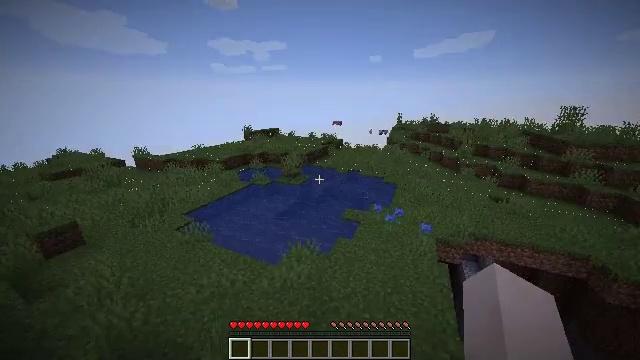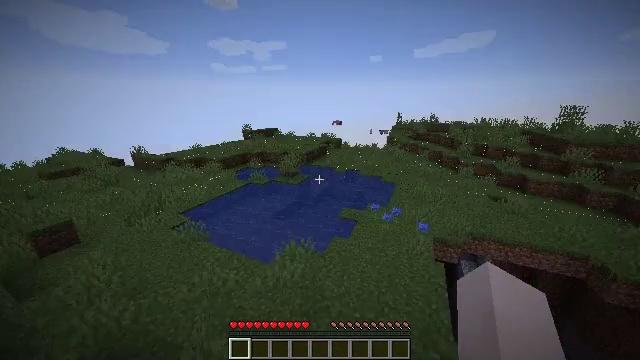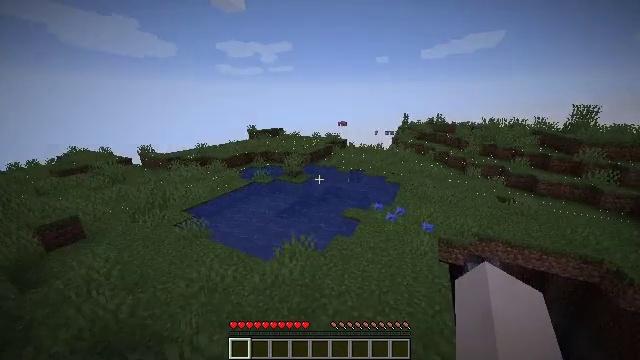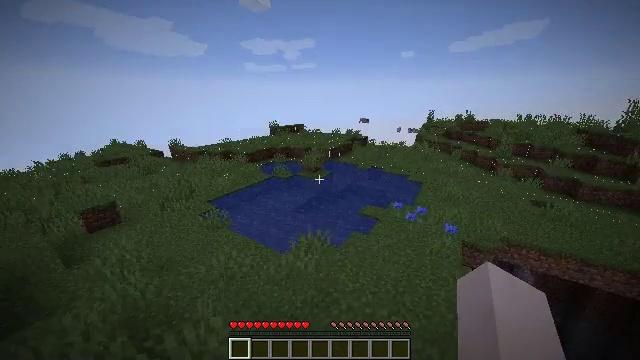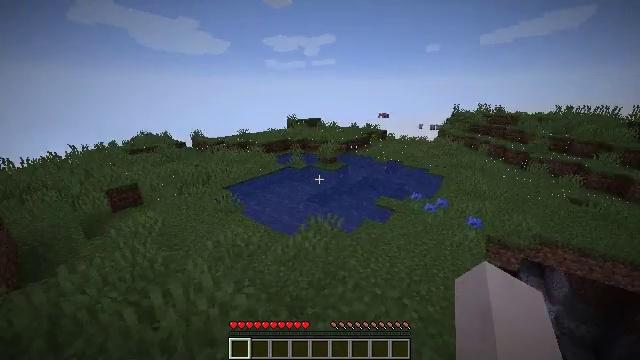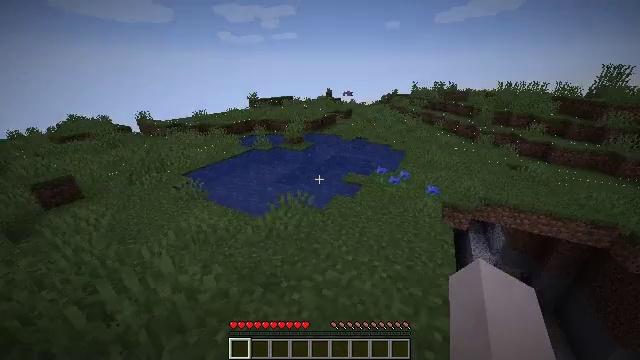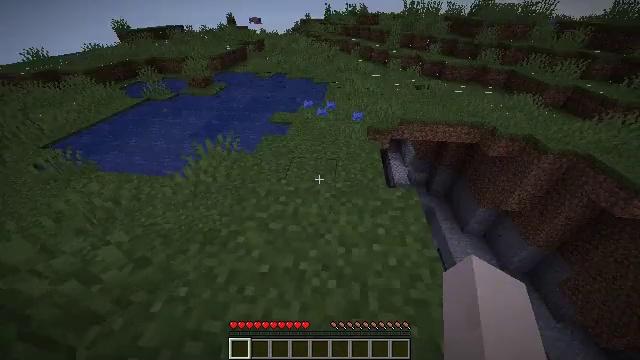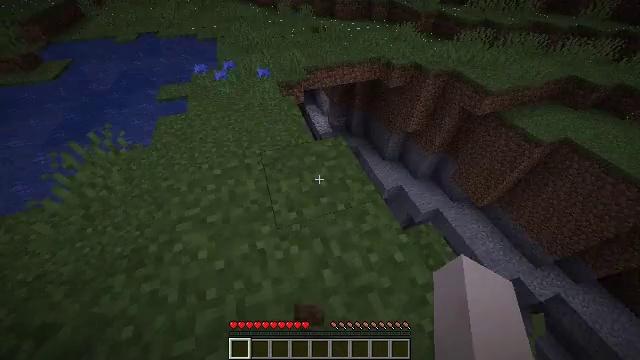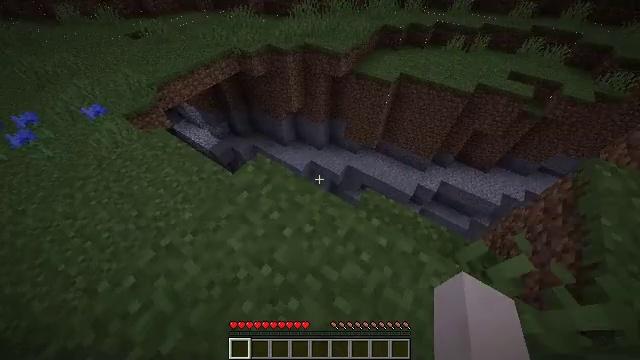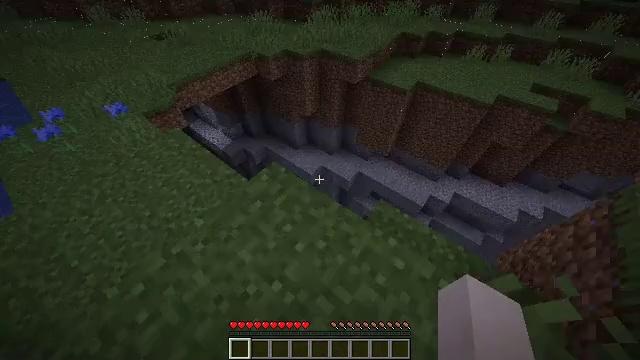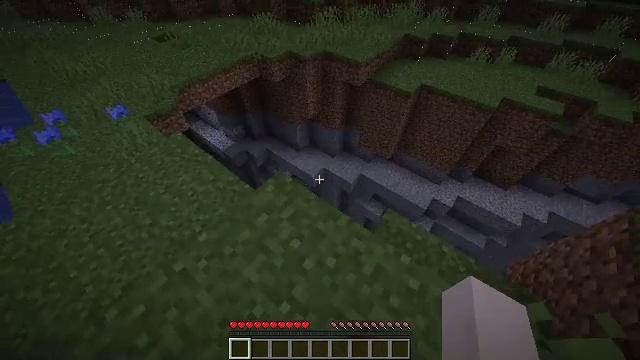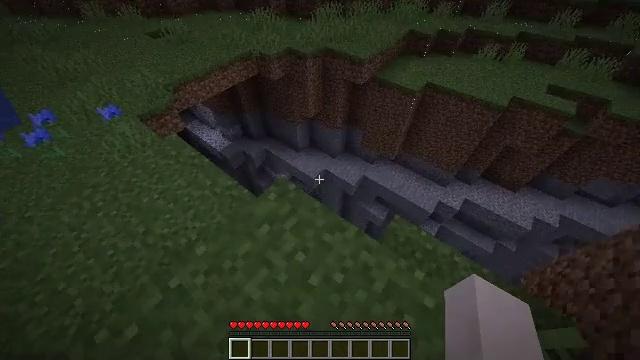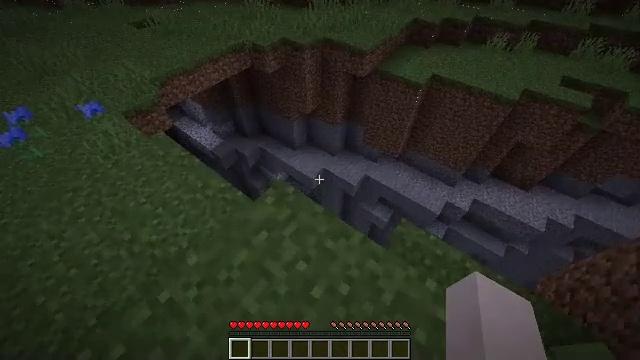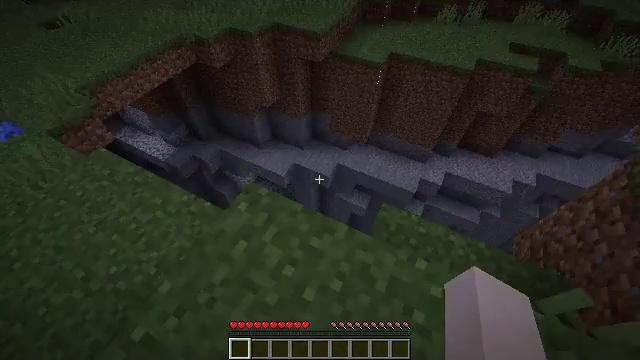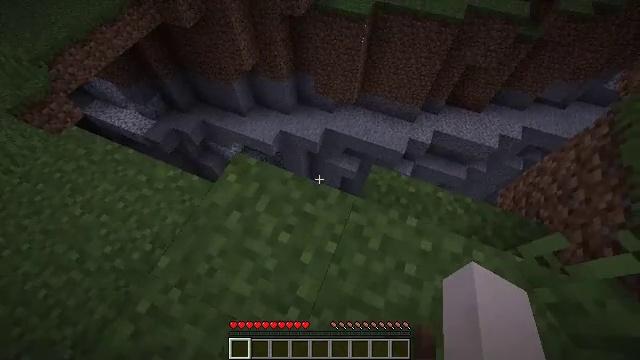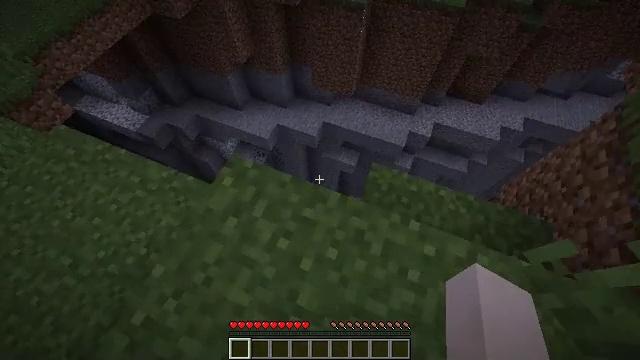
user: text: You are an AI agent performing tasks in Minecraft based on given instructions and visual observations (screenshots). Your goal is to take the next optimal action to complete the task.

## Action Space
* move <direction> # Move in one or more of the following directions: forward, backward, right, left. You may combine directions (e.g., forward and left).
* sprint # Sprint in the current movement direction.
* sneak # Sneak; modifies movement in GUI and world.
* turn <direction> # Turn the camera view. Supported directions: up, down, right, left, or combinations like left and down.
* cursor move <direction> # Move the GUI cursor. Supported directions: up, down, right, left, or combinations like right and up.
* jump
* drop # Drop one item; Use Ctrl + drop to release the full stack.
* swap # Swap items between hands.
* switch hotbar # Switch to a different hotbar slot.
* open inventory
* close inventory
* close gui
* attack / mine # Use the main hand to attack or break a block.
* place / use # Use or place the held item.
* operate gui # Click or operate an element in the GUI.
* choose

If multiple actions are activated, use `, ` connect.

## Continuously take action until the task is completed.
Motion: motion action
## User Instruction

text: Break the birch log in the forest.
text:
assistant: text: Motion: move forward and move left, sprint
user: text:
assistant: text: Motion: move forward and move left, sprint, turn left
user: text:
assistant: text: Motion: move forward and move left, sprint, turn left
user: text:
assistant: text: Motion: move forward and move left, turn left
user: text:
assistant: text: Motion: move forward and move left, turn right and down
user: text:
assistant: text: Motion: move forward and move left, turn right and down
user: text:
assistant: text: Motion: move forward and move left, turn right and down
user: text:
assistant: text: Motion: move forward and move left, turn right and down
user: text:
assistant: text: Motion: move forward, turn left
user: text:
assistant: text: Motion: no_op
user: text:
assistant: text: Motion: no_op
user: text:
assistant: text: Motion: no_op
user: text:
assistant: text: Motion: turn right and down
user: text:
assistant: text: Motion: turn right and down
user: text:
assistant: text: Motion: move forward, turn down
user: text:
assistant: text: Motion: move forward
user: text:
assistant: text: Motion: turn right and down
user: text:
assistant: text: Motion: turn right and down
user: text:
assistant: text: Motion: turn right and down
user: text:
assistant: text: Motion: turn right
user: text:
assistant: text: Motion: no_op
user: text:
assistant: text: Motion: move right, turn right
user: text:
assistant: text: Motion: move right, turn right and up
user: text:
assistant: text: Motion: move forward and move right, turn left and up
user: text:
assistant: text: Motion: move forward and move right, sprint, turn up
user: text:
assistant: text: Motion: move forward and move right, sprint, turn right
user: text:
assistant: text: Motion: move forward and move right, sprint, turn right and down
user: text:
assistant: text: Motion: move forward and move right, sprint, turn down
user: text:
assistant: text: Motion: move forward and move right, sprint, jump
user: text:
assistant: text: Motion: move forward and move right, sprint, jump